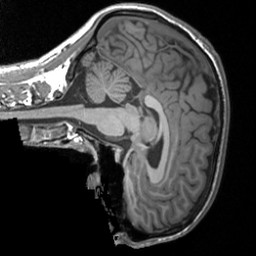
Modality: T1w
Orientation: sagittal
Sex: male
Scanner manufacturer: siemens
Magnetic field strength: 3 T
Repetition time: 1.9 s
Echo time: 0.00226 s